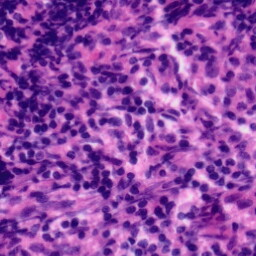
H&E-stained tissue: Tonsil